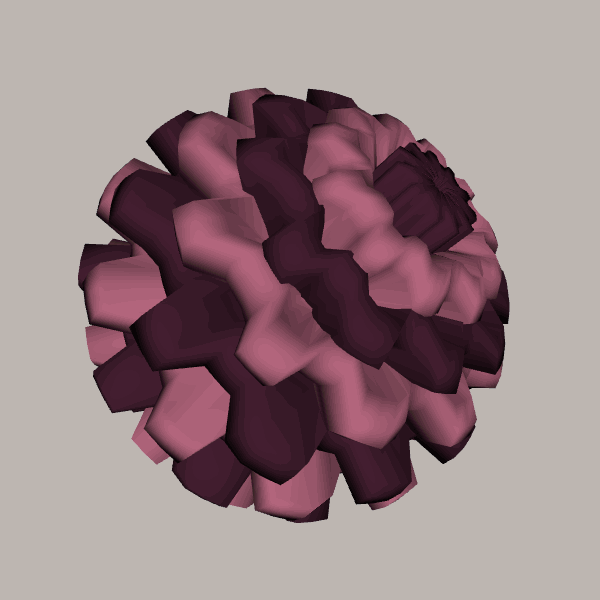
Background: light